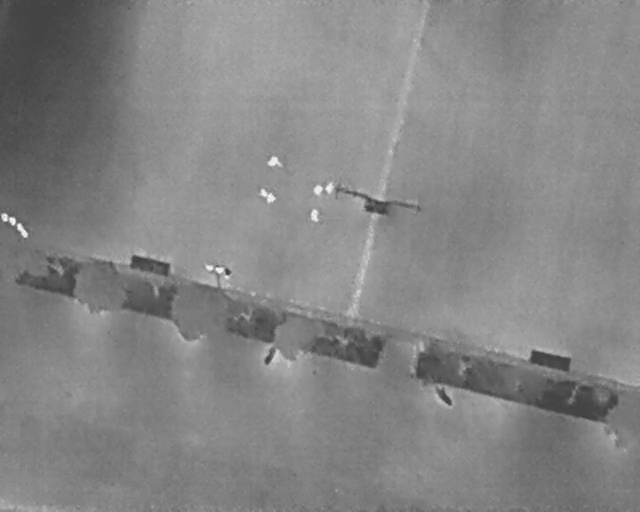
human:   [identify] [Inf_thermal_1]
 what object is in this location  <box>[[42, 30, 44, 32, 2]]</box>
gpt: <ref>1 medium person at the center</ref>